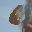
Label: 6